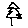
Label: tree